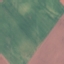
Land use / land cover class: AnnualCrop